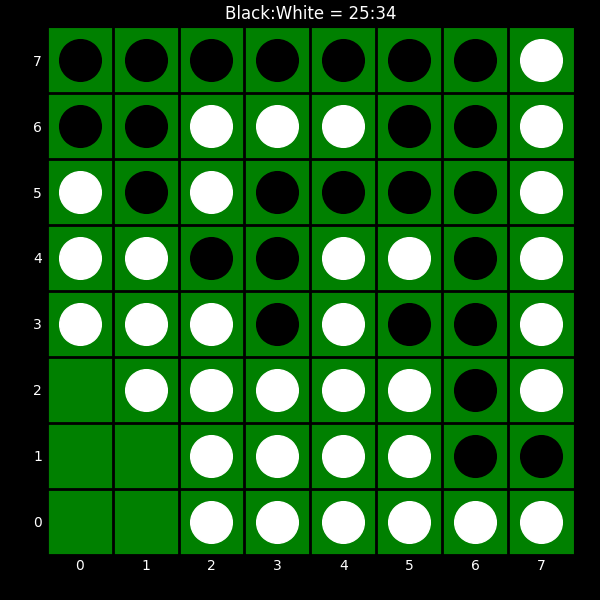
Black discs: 25
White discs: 34